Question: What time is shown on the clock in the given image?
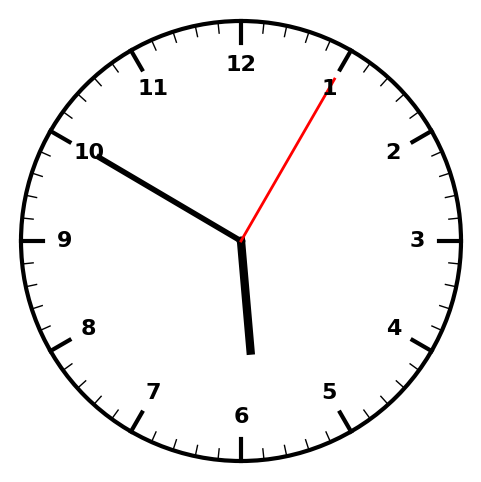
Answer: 05:50:05